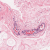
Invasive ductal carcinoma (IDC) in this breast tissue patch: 0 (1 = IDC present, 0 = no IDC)